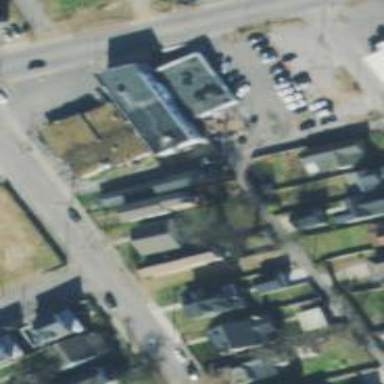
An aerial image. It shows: Alleyway designated as service road.